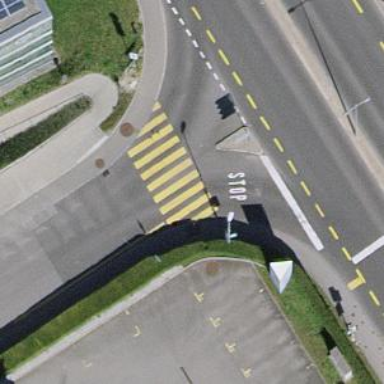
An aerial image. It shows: Zebra crossing on the road.